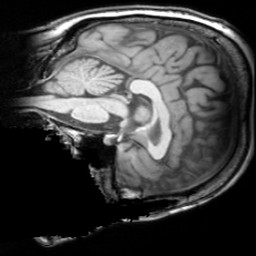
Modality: T1w
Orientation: sagittal
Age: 68
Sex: female
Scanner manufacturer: siemens
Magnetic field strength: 3 T
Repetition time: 1.62 s
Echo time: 0.003 s